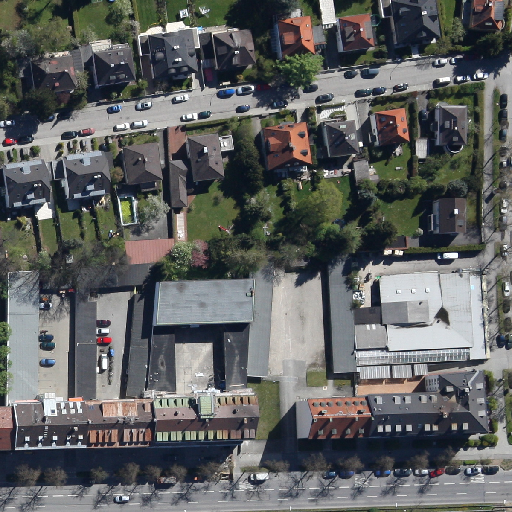
Referring expression: light-duty vehicle